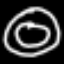
Label: donut